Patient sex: M
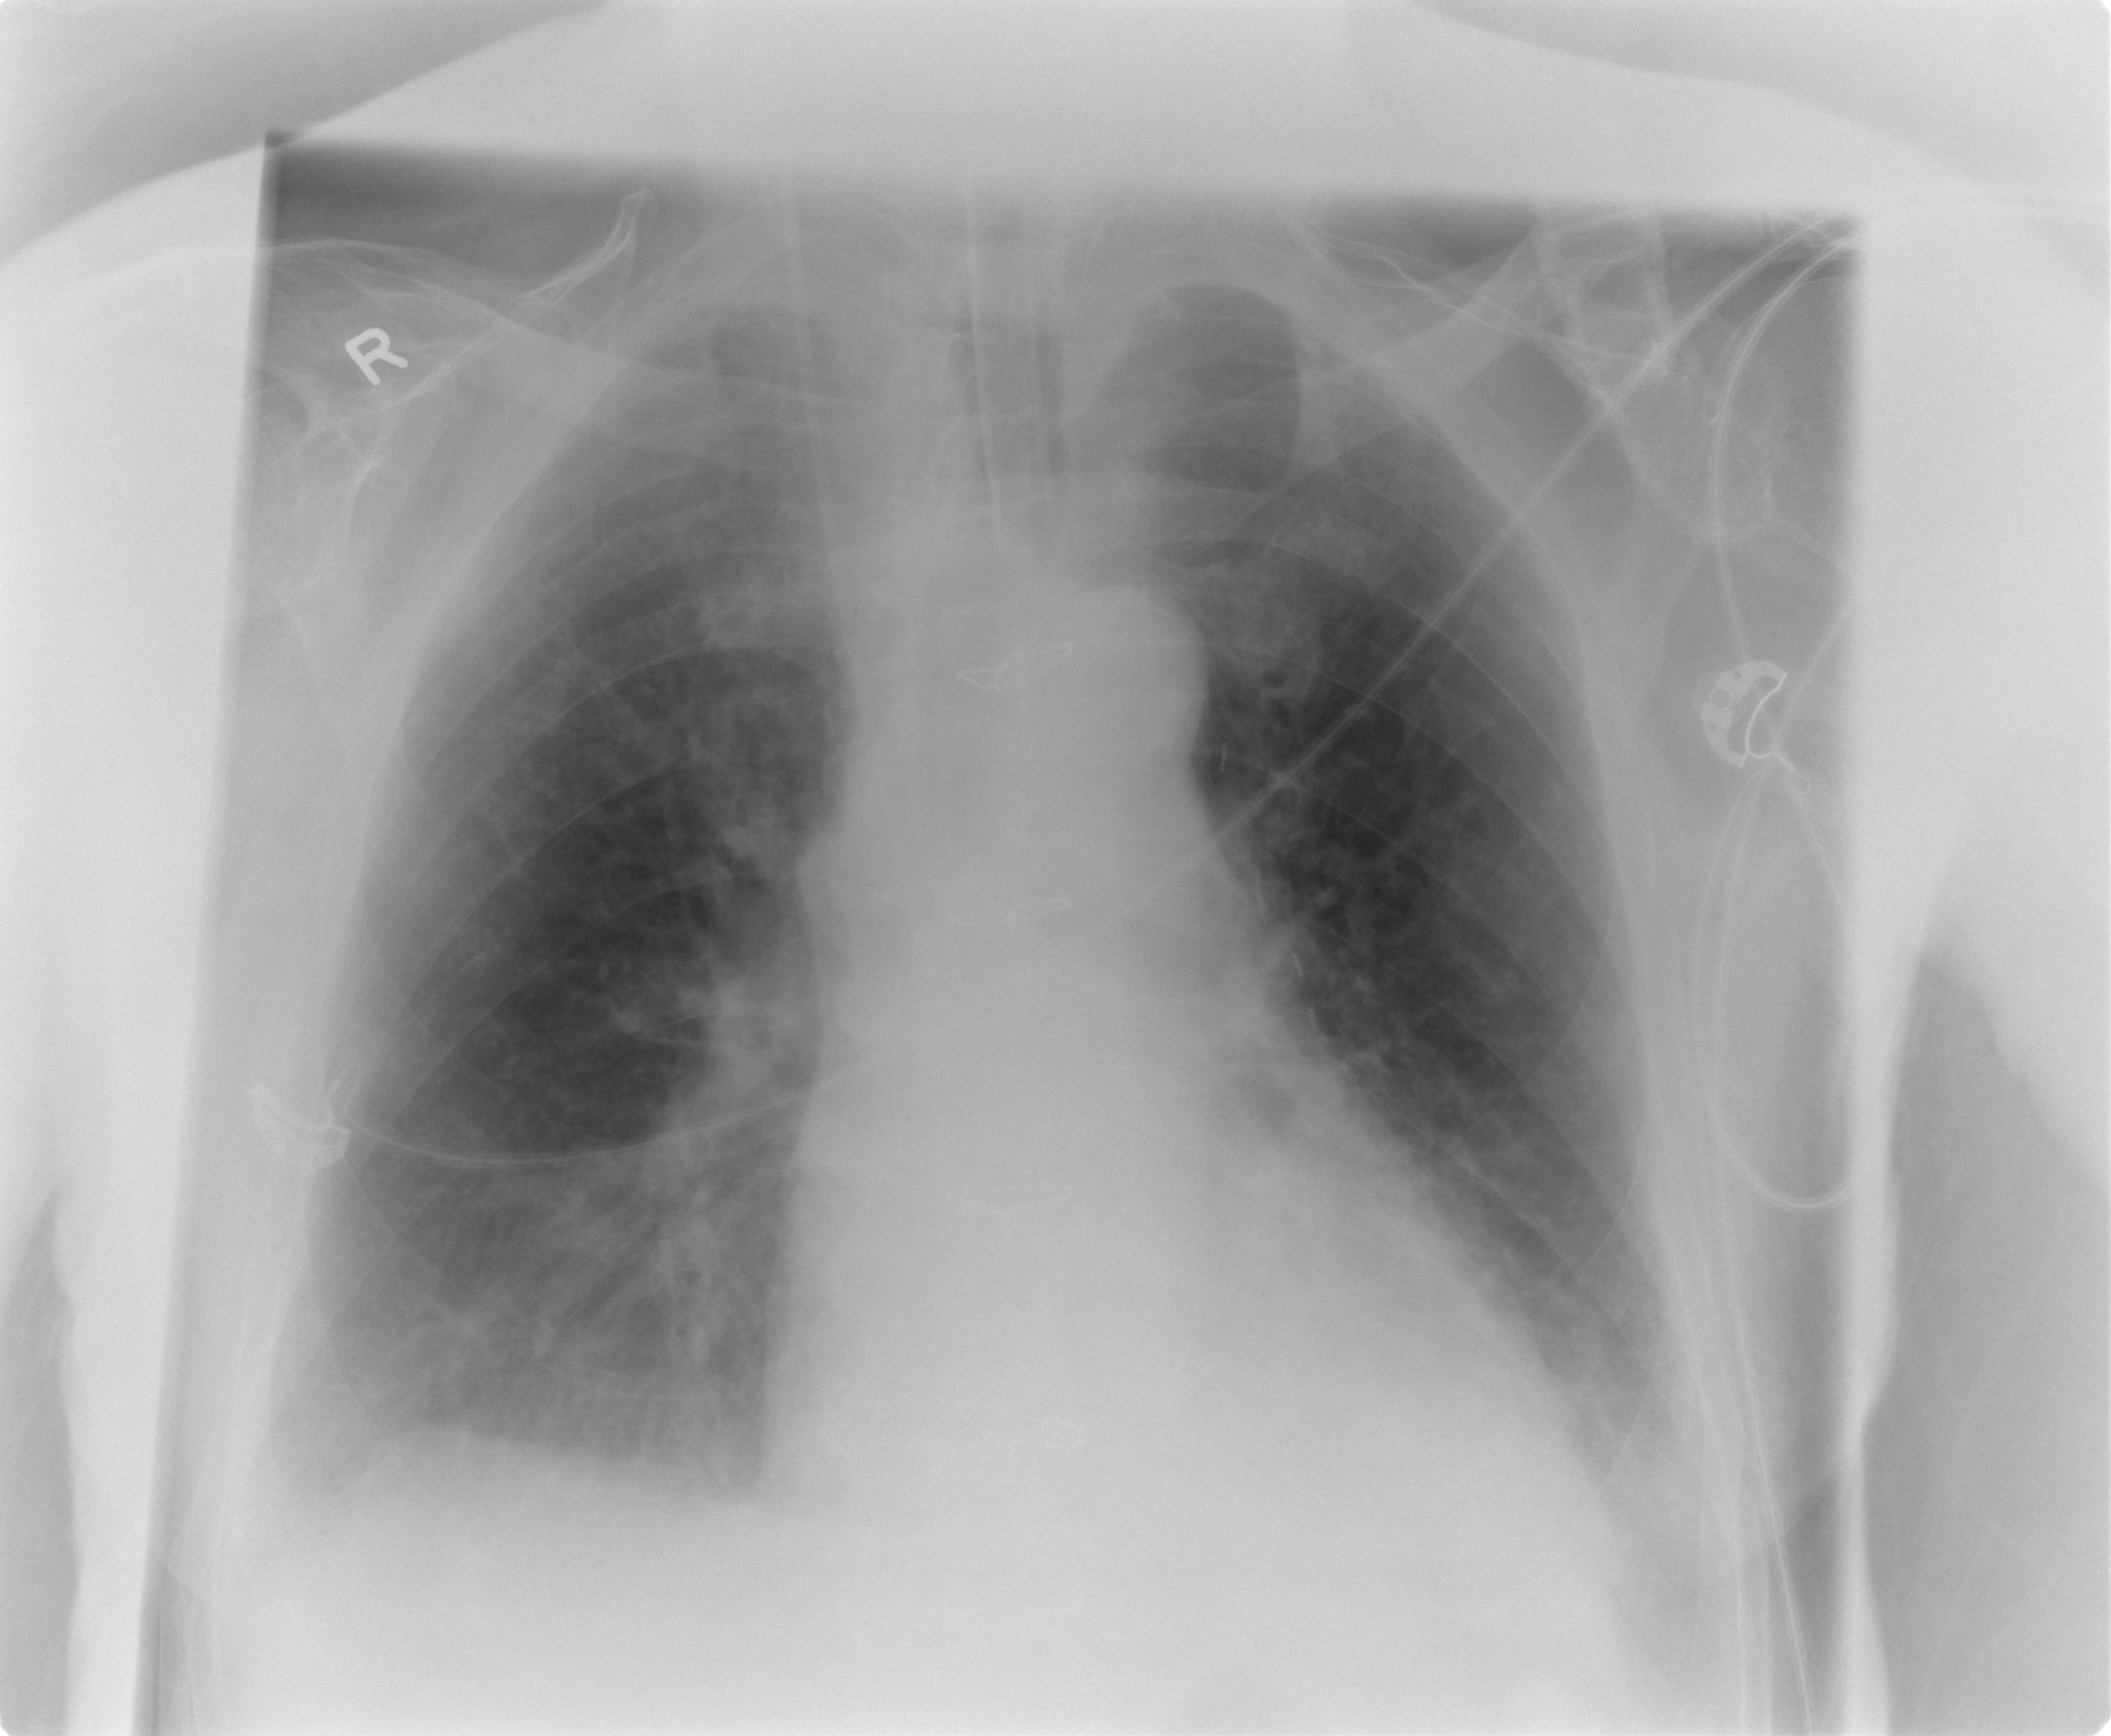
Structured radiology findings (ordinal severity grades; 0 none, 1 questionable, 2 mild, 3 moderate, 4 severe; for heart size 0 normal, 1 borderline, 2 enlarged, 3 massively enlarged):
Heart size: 0
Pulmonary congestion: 0
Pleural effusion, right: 1
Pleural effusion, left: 1
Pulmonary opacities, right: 0
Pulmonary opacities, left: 0
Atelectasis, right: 2
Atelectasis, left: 2